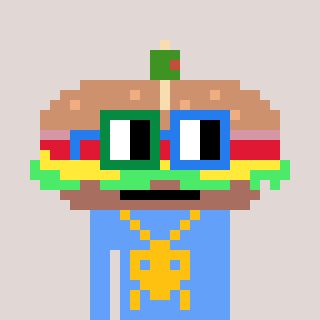
a pixel art character with square green and blue glasses, a sandwich-shaped head and a blue-colored body on a warm background